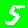
Digit: 5